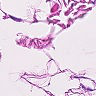
Metastatic tissue present: no